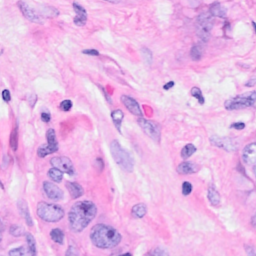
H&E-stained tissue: Breast